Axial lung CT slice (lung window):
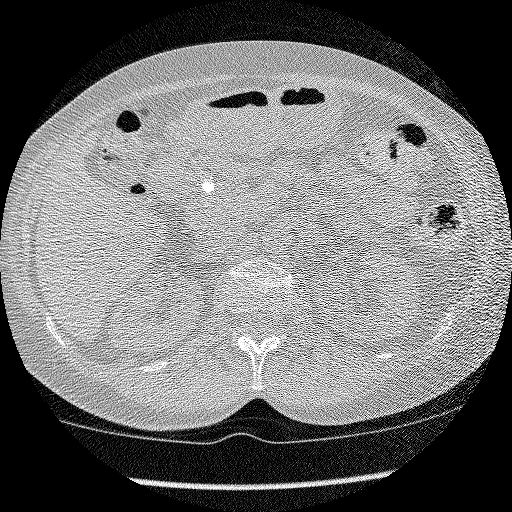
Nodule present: no